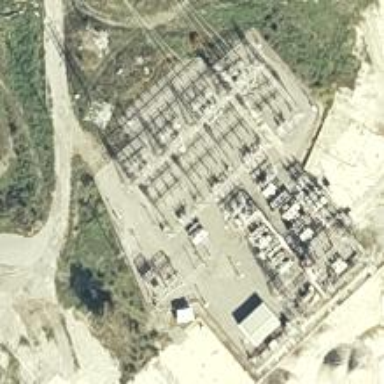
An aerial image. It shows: Switch for power supply.